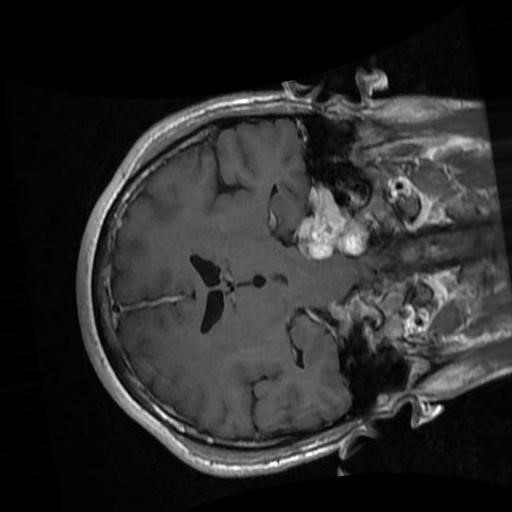
Label: brain_menin